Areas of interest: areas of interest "Business Office Building"
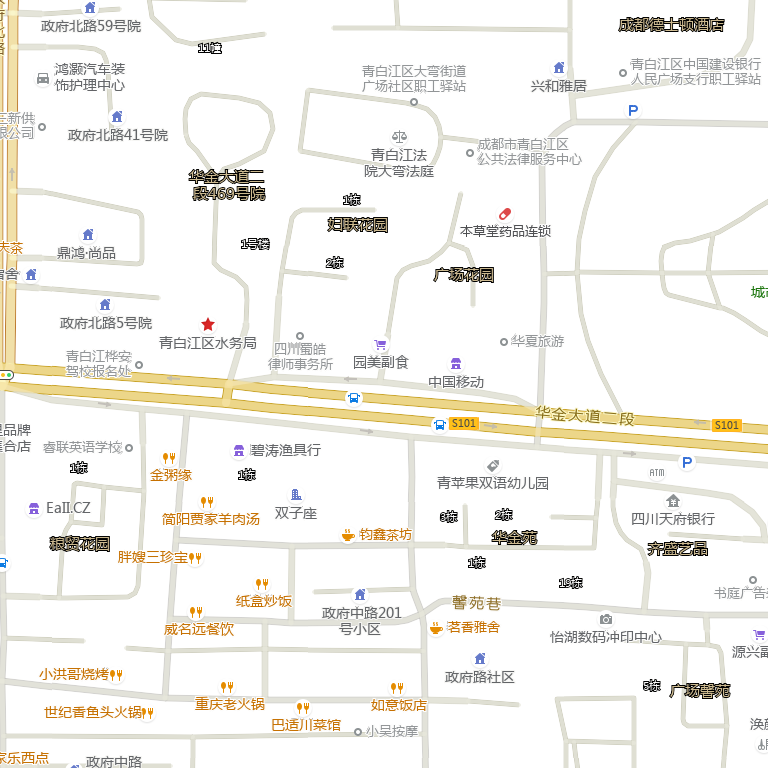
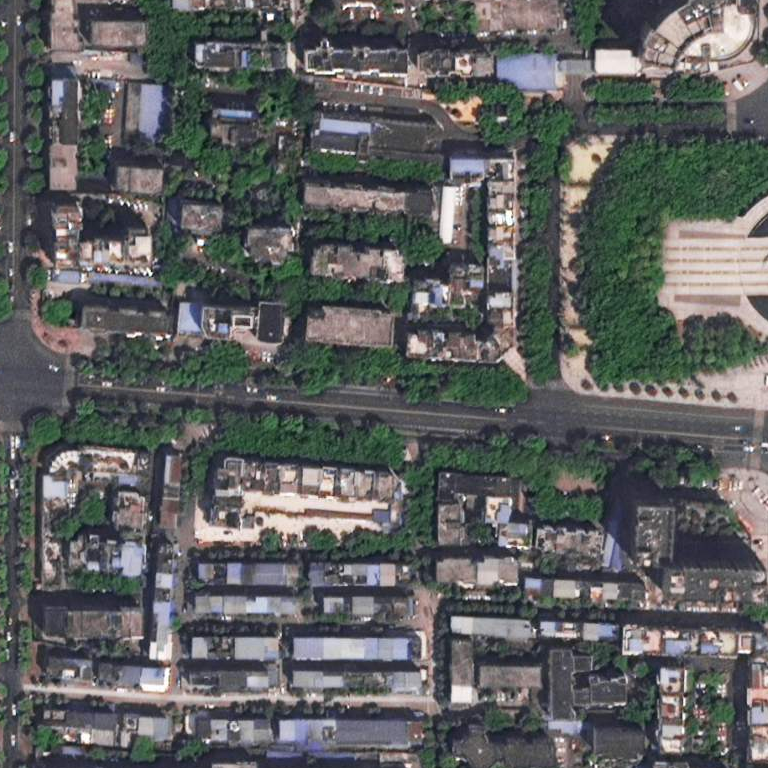